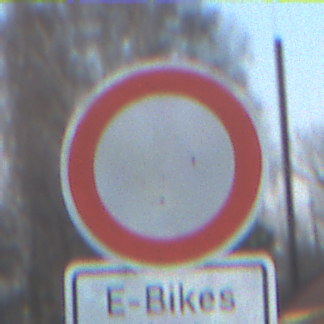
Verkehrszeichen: VerbotFahrzeugeAllerArt
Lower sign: BesondereFahrzeugeUndTransportgueter13
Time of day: SunriseSunset
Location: Outdoor (Suburban)
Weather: PartlyCloudy
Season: Winter
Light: Natural